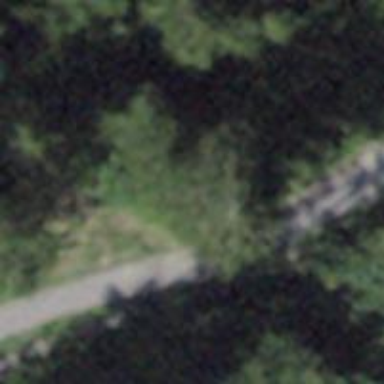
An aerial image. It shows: Unpaved track with grade2 quality type.